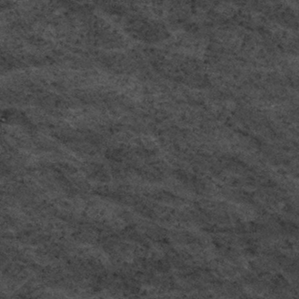
Label: frost